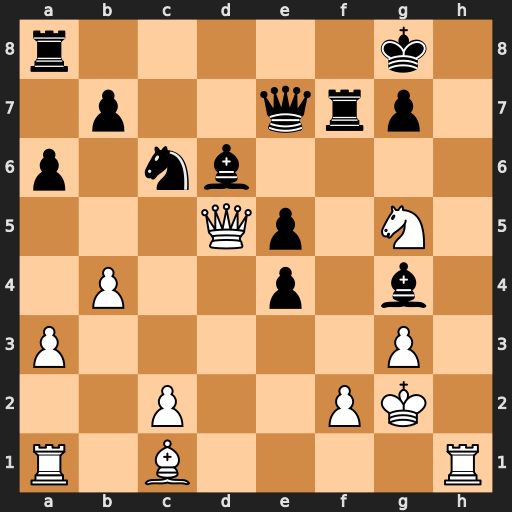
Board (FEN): r5k1/1p2qrp1/p1nb4/3Qp1N1/1P2p1b1/P5P1/2P2PK1/R1B4R
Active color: w
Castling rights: -
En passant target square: -
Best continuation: Qxe4 Bf3+ Nxf3